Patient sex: F
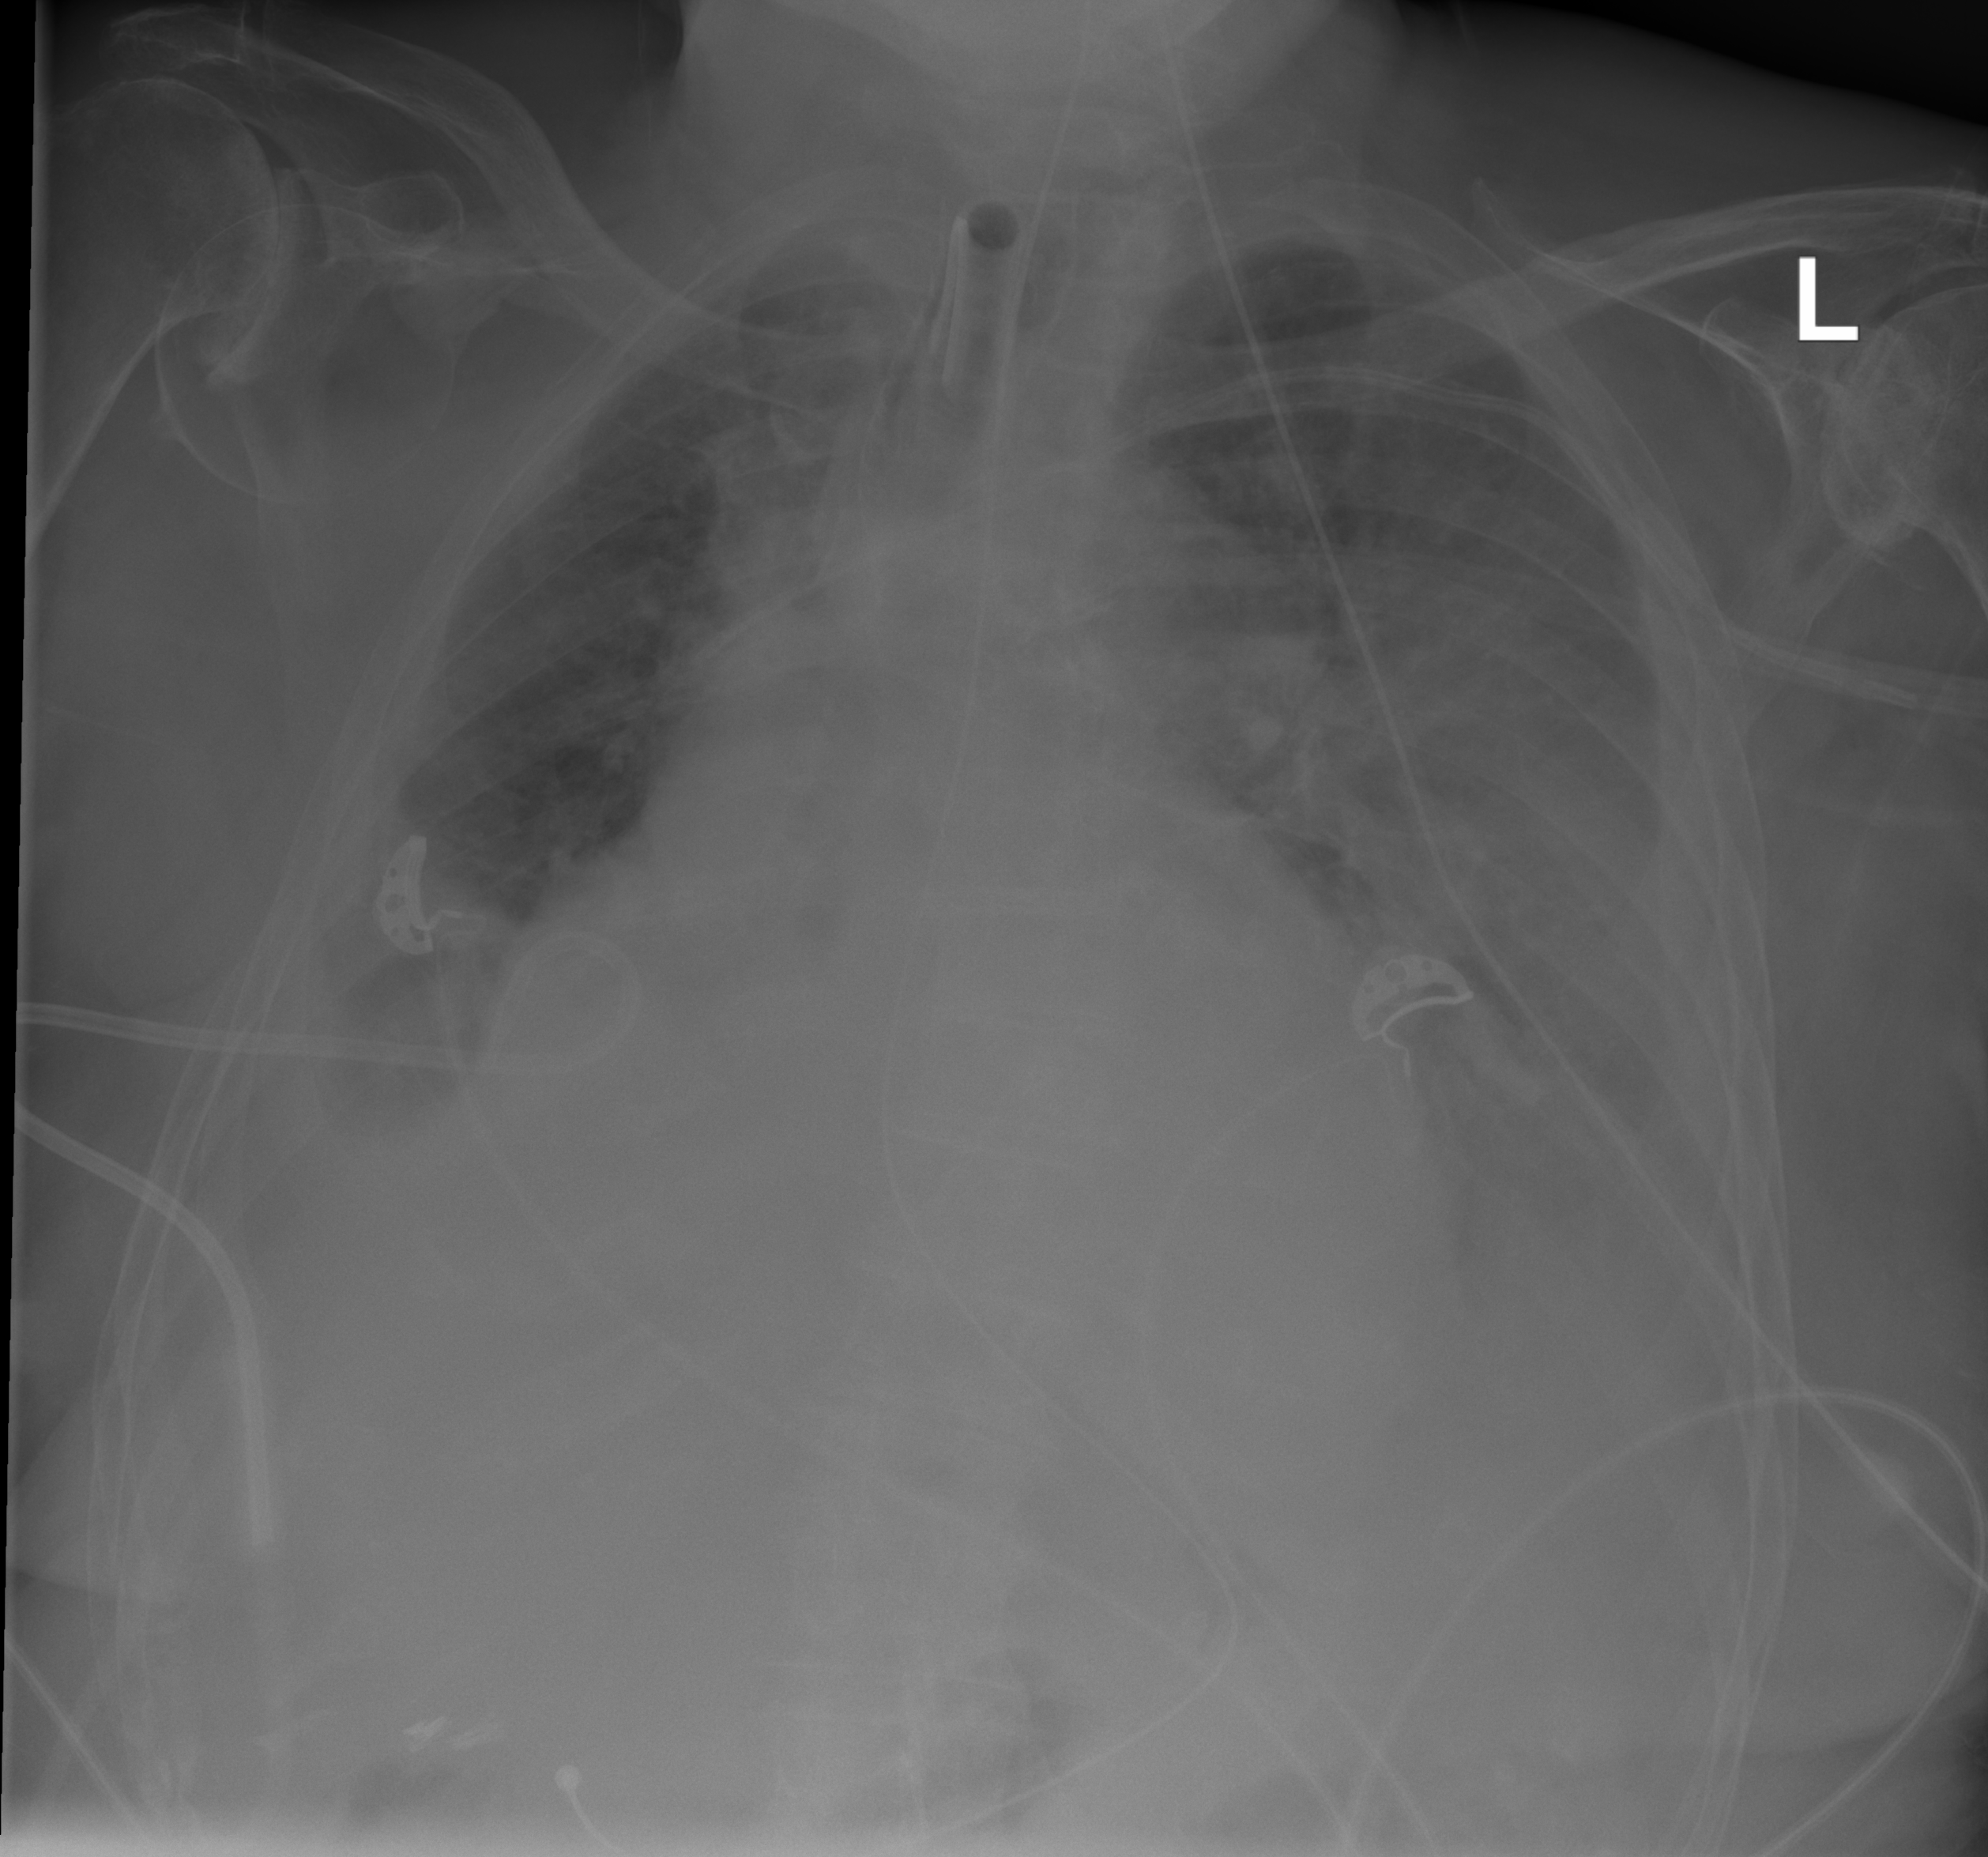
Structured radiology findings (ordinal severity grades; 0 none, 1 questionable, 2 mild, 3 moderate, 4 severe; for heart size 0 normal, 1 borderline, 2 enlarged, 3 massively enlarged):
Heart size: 3
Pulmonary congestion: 2
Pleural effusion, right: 2
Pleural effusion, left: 2
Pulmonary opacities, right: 1
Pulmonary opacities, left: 0
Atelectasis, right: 0
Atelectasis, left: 0